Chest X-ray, AP view. Patient: 56 years old, sex M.
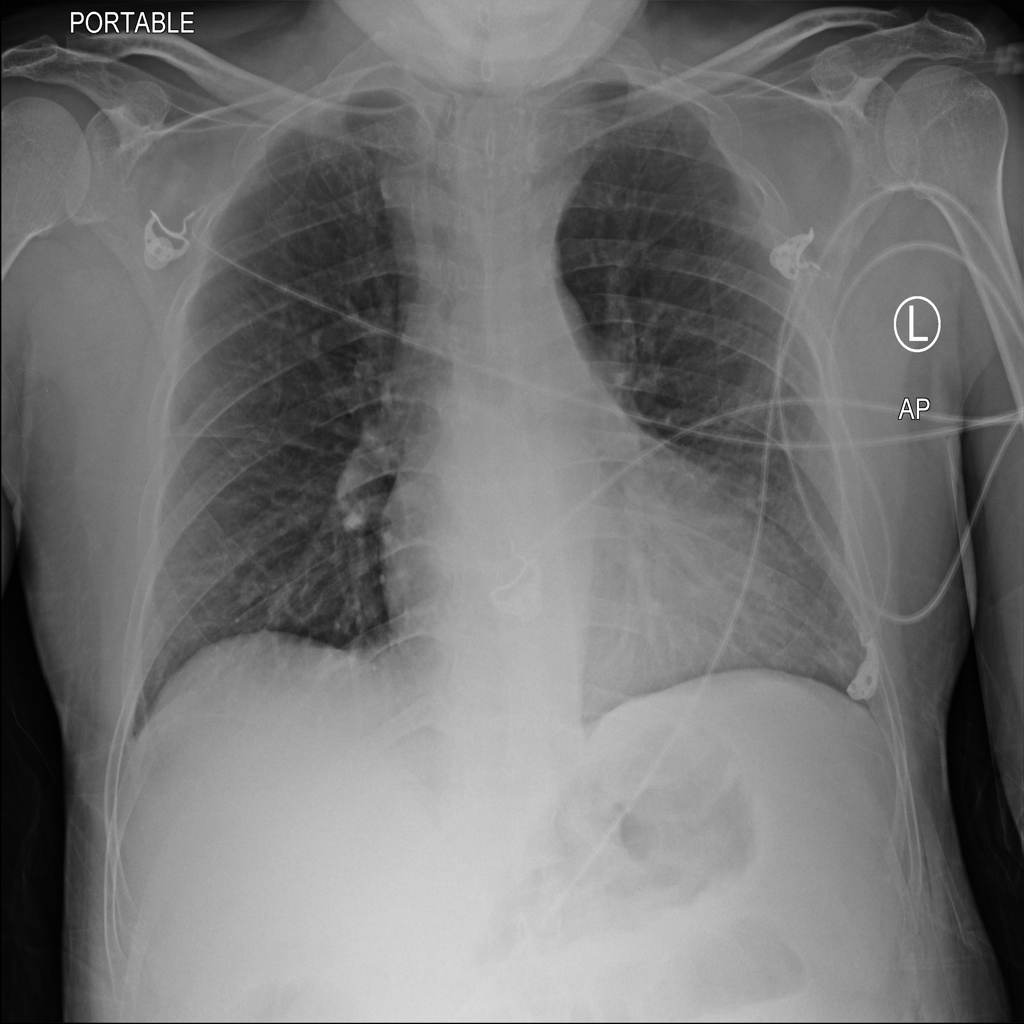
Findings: Mass